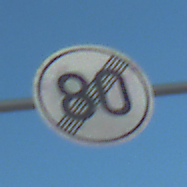
Verkehrszeichen: EndeGeschwindigkeit80
Umgebung: Outdoor, RoadRail
Tageszeit: SunriseSunset
Wetter: Clear
Licht: Natural
Jahreszeit: NotSpecified
Kontrast: HighContrast